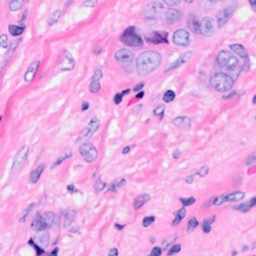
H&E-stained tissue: Breast